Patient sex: F
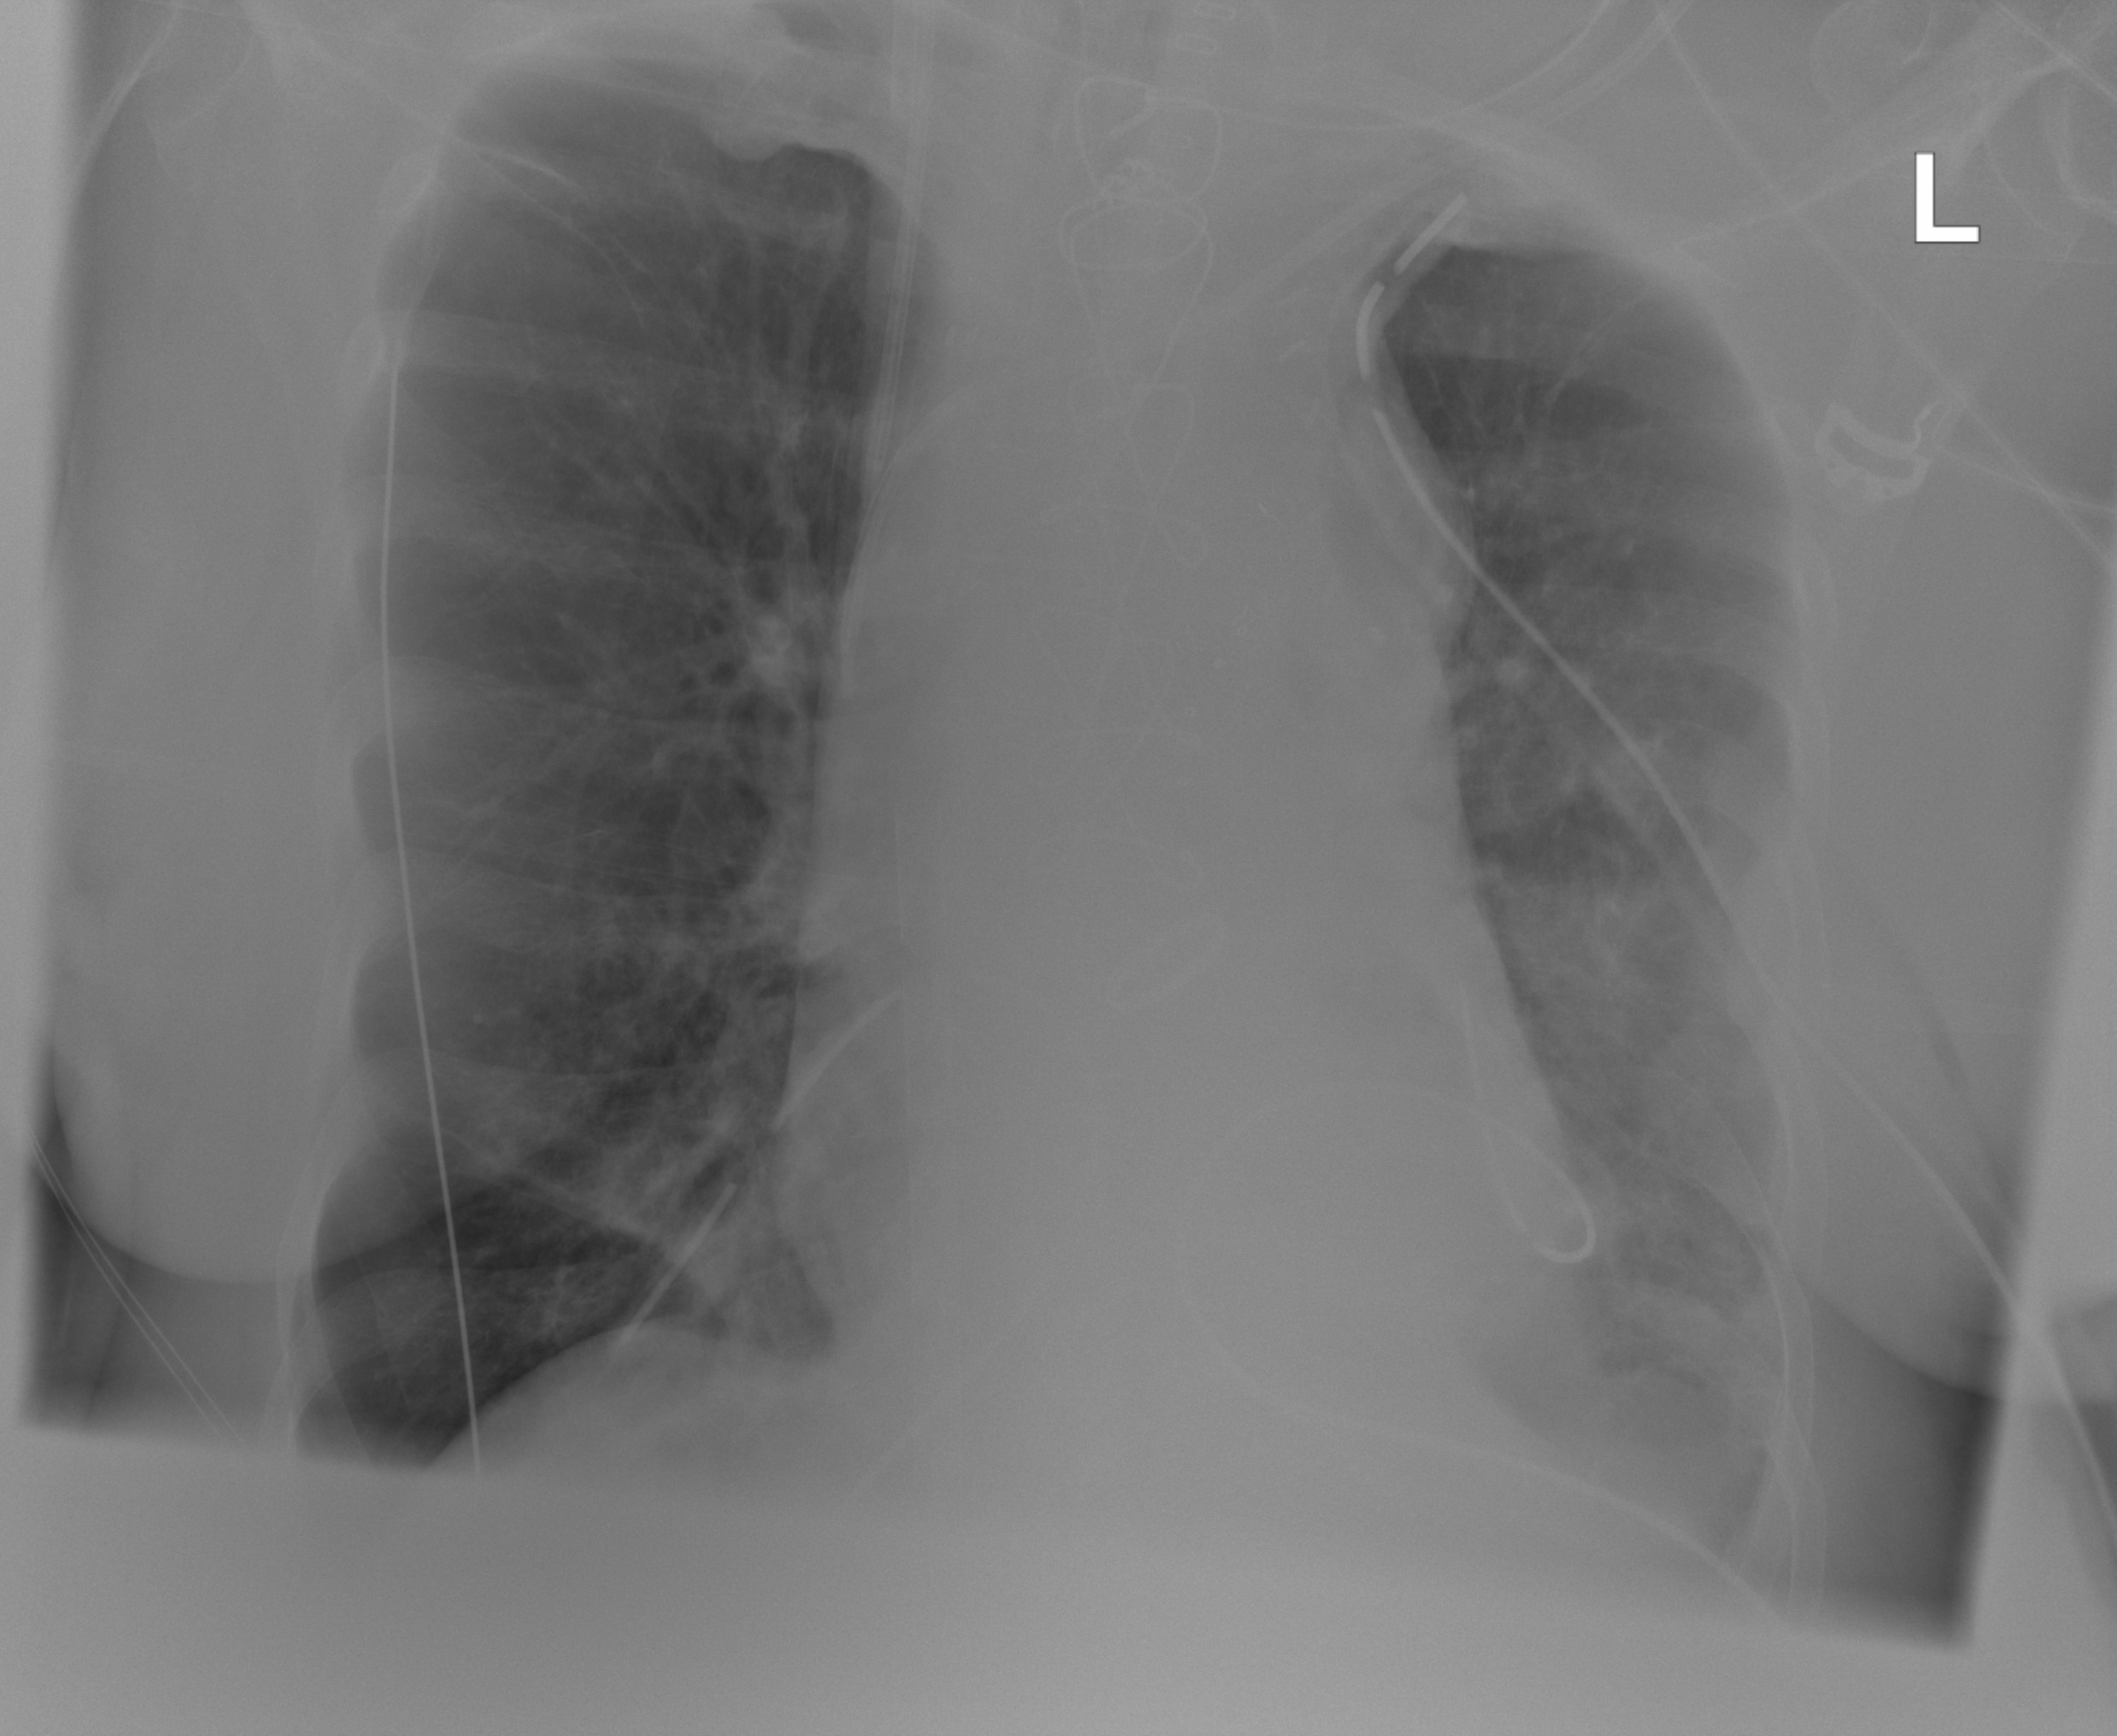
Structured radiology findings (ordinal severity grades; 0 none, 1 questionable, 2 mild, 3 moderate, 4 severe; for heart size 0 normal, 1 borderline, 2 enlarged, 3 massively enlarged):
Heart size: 1
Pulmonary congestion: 0
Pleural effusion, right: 0
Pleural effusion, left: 2
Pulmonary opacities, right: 0
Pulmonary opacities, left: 0
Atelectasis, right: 0
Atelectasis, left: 2